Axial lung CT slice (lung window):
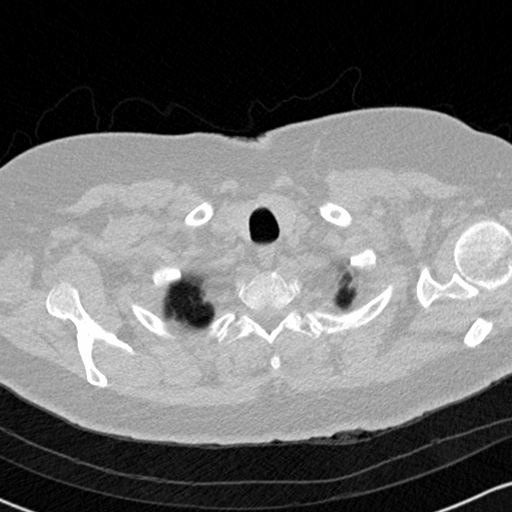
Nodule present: no